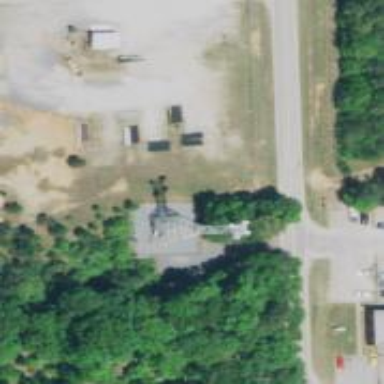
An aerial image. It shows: Communication mast tower.